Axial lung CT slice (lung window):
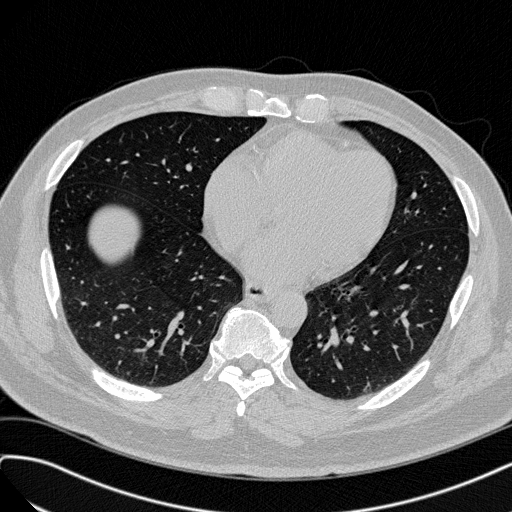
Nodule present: no